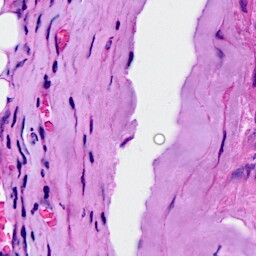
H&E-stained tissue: Breast